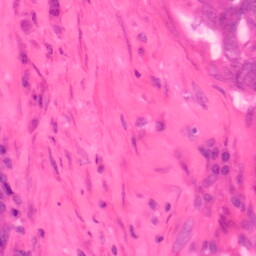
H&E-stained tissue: Colon